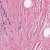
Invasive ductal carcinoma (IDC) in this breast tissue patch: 0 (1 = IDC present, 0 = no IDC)